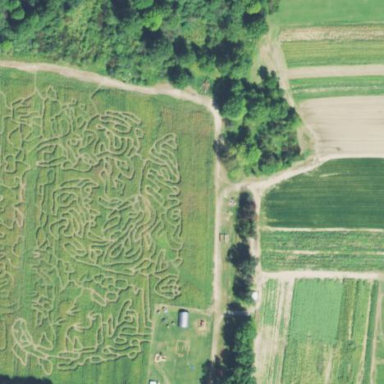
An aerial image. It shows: Maze attraction.